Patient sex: M
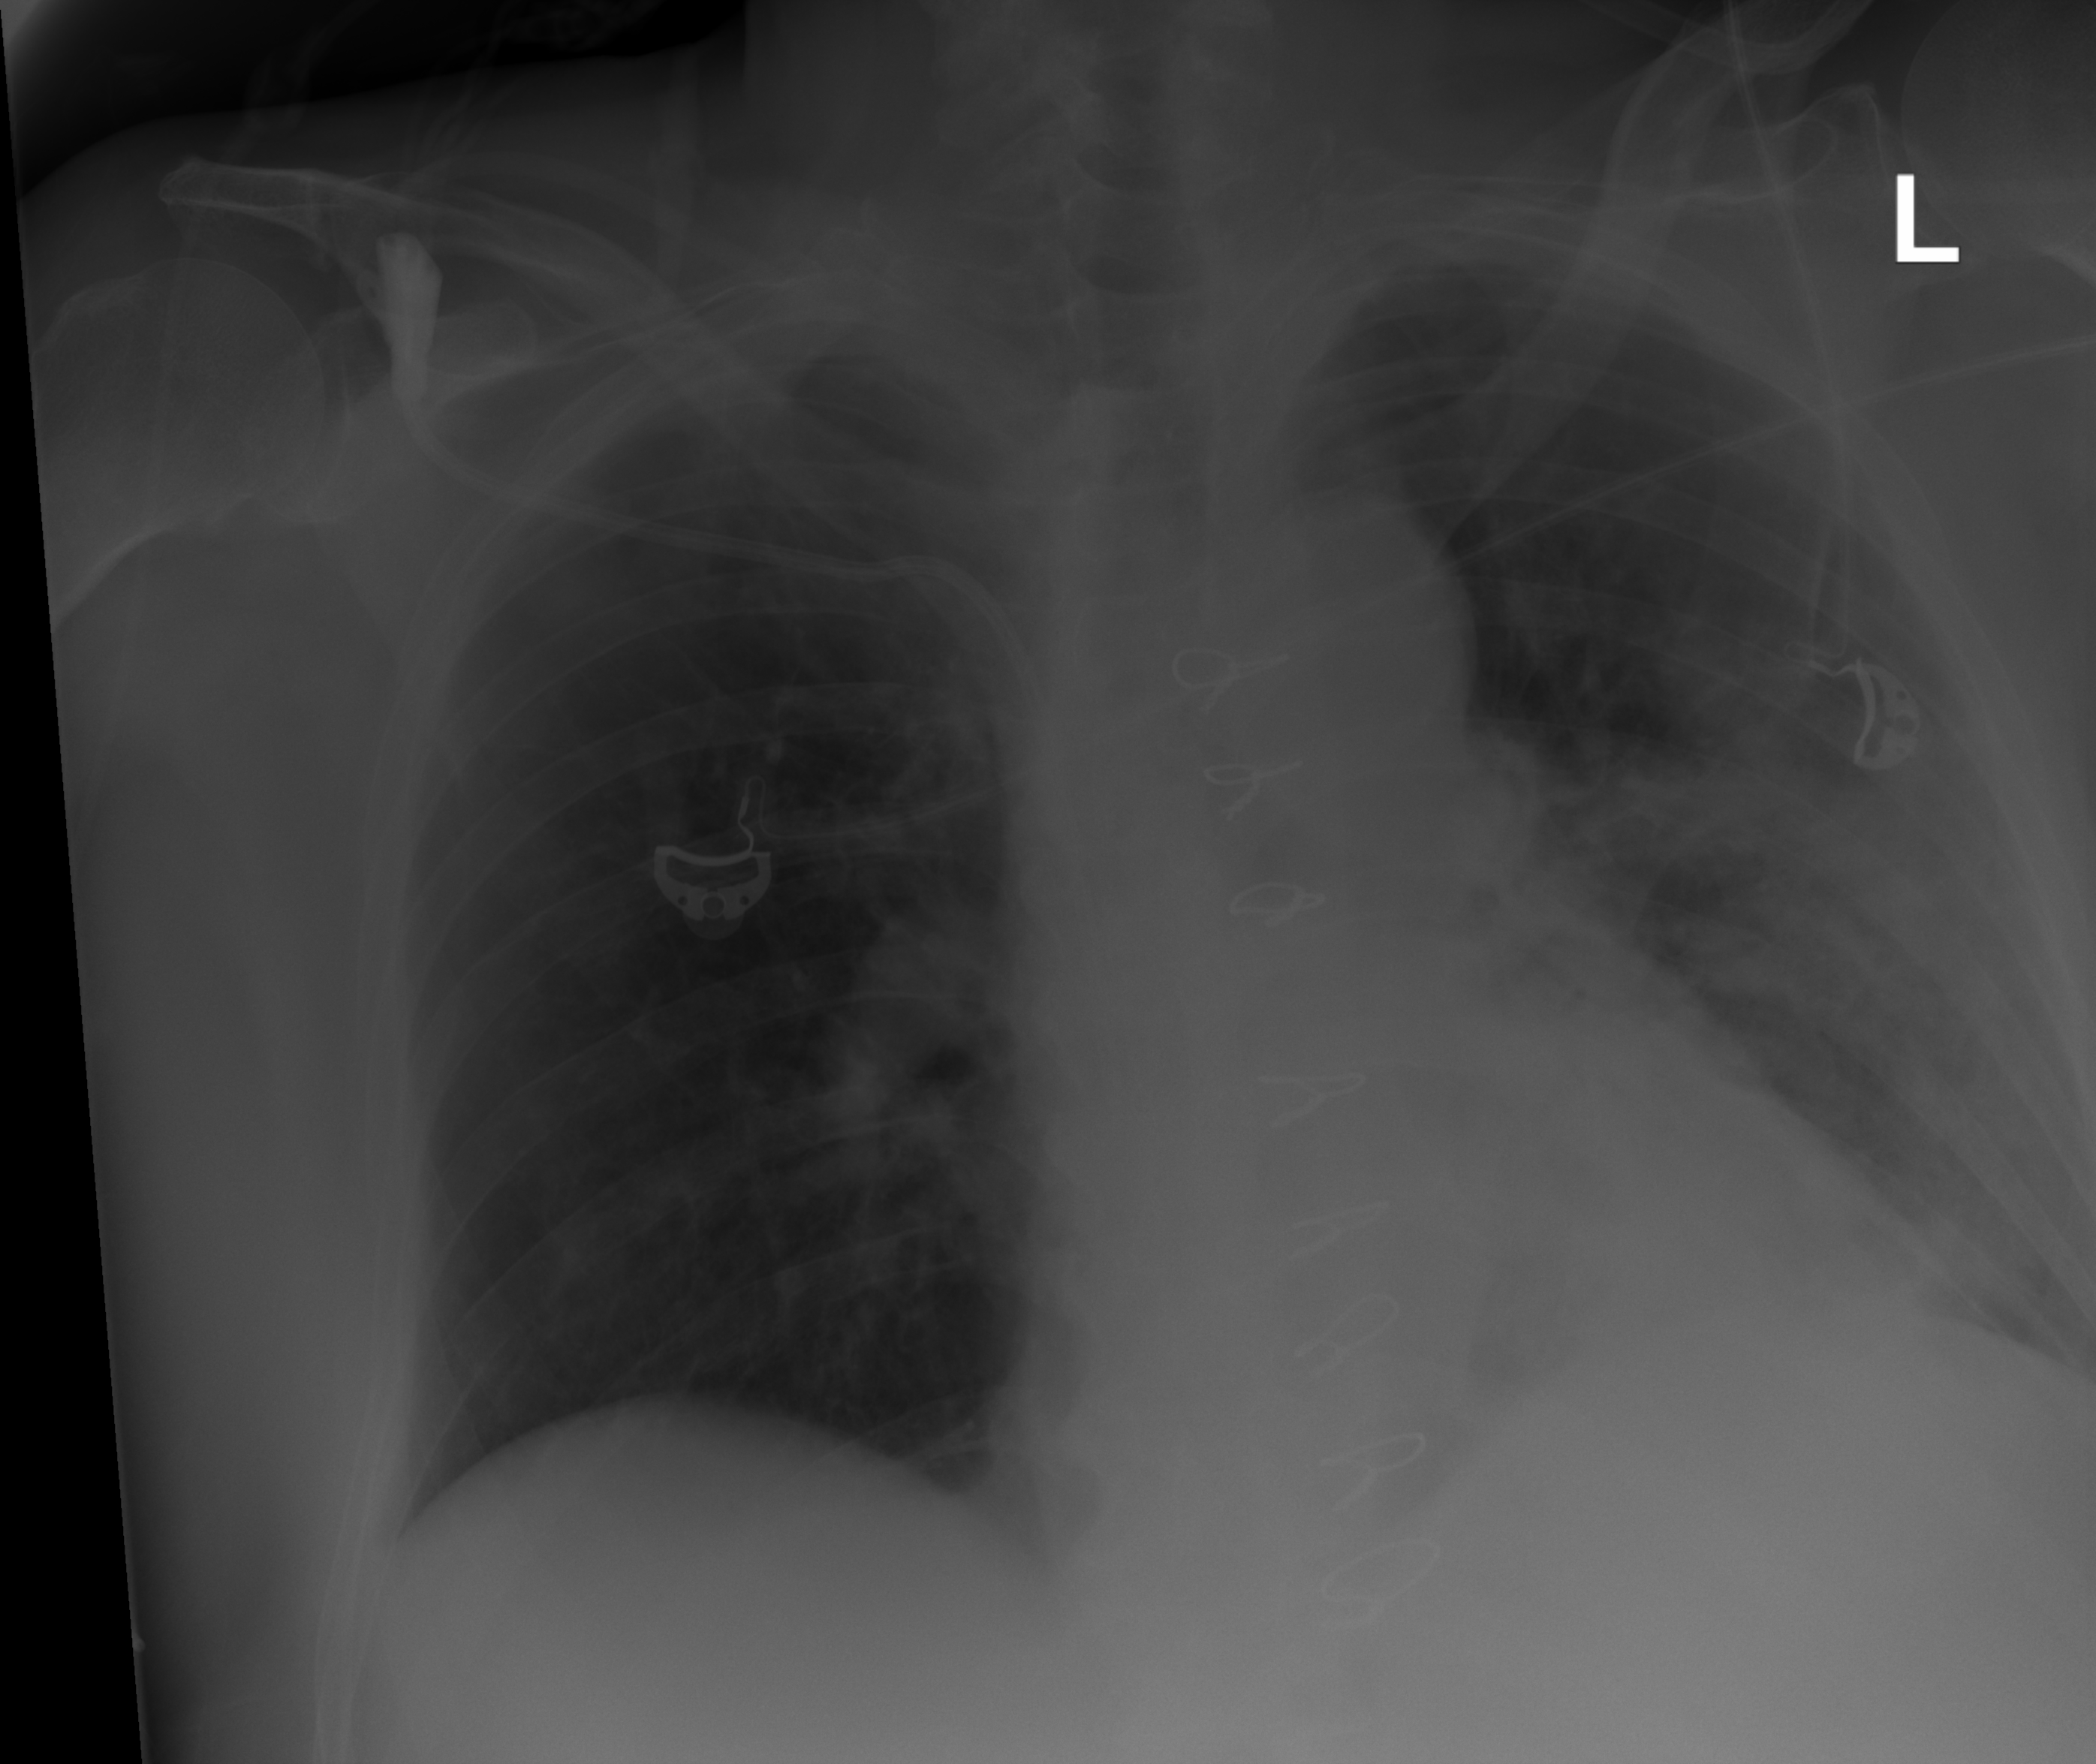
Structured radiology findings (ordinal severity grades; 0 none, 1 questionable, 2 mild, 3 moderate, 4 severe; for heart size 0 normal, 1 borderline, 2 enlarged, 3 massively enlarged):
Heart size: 1
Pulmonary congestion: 0
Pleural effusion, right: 0
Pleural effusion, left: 0
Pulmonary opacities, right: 0
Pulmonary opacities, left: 3
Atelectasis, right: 0
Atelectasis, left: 2